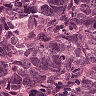
Metastatic tissue present: yes